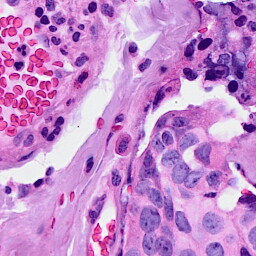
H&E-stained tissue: Breast